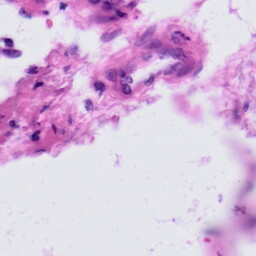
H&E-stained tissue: Skin